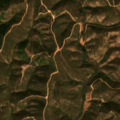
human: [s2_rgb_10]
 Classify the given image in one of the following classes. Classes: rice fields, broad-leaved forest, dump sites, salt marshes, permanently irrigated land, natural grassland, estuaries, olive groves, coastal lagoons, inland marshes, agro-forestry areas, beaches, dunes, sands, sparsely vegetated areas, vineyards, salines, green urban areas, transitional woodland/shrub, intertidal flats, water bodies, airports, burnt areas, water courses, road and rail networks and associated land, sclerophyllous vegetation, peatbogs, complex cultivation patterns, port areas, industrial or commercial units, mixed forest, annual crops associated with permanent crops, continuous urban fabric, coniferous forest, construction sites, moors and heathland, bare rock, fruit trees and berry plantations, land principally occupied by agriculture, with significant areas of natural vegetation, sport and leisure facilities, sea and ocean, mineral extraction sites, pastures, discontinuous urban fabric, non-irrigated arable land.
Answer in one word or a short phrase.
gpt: sclerophyllous vegetation, transitional woodland/shrub